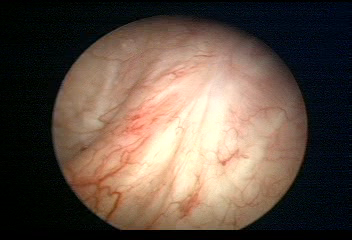
Modality: WLC
Class: Anatomical landmarks
Subclass: ResectionScar
Bladder cancer association: No
Annotated structures: Resection scar